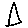
Label: triangle